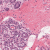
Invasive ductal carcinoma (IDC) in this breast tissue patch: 0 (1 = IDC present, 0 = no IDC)